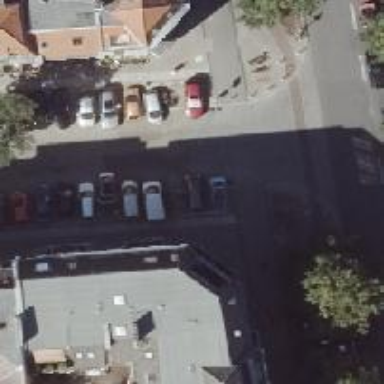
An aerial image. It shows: Residential road with separate sidewalk and parking lane on both sides.